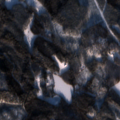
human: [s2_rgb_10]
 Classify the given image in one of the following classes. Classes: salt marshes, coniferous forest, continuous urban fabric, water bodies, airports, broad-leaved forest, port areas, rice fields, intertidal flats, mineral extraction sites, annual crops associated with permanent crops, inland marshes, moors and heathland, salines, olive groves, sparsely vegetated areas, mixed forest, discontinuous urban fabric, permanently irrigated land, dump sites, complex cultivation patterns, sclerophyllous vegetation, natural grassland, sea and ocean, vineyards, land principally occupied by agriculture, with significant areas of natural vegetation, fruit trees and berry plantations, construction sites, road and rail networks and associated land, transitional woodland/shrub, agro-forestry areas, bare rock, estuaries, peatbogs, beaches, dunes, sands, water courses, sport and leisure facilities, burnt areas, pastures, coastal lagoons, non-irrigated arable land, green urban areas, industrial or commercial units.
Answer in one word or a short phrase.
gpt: land principally occupied by agriculture, with significant areas of natural vegetation, coniferous forest, mixed forest, transitional woodland/shrub